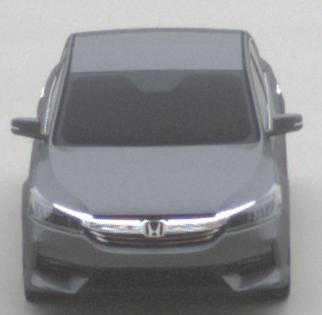
Make: Honda
Model: Accord Hybrid
Detailed model: 9. Generation
Model produced from: 2015
Model produced until: 2019
Doors: 4
Color: gray
Road condition: dry road
Daytime: morning or afternoon
Contrast: low contrast